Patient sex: M
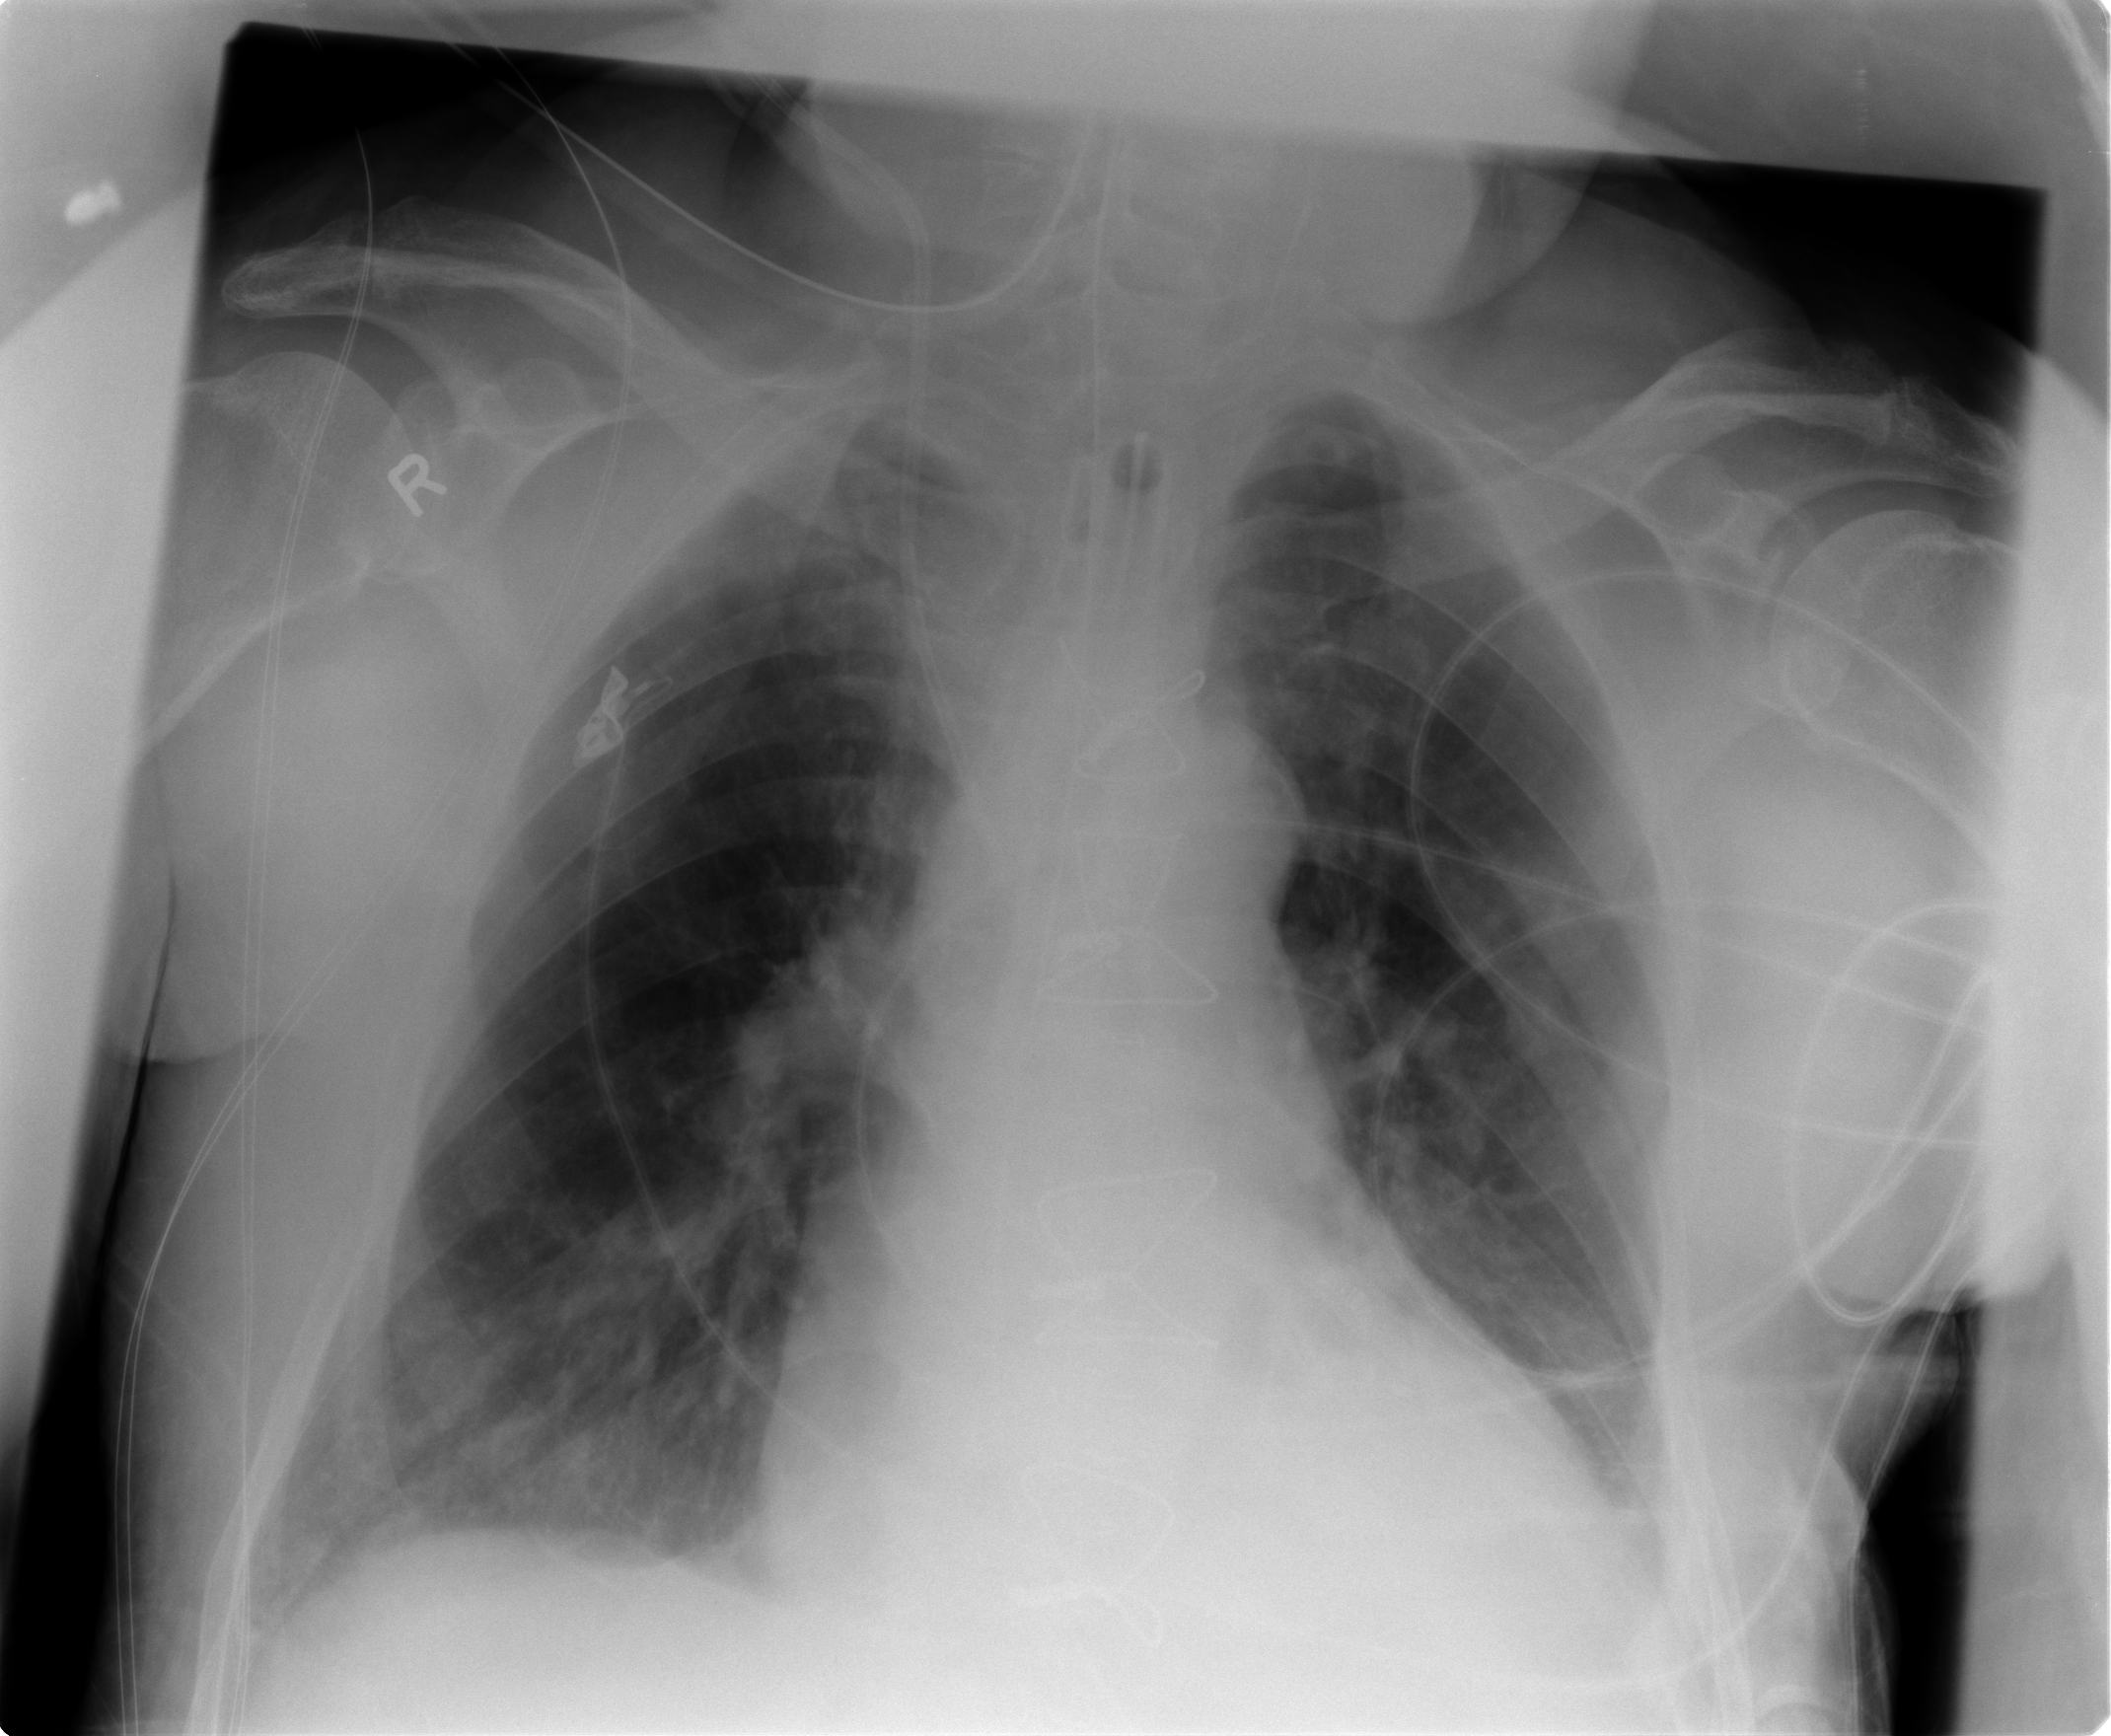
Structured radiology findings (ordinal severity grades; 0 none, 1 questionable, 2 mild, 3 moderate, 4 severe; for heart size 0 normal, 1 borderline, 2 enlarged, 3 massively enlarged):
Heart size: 2
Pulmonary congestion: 2
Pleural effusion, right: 1
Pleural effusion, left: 2
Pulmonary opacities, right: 0
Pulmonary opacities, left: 2
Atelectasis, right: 1
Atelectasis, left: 2